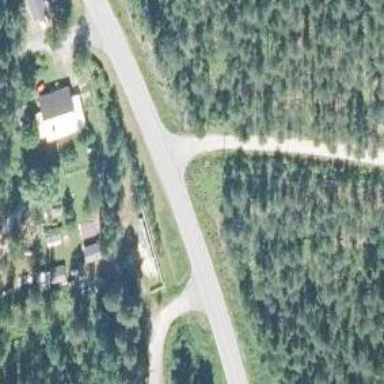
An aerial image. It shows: Tertiary road with asphalt surface.